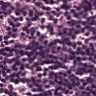
Metastatic tissue present: no